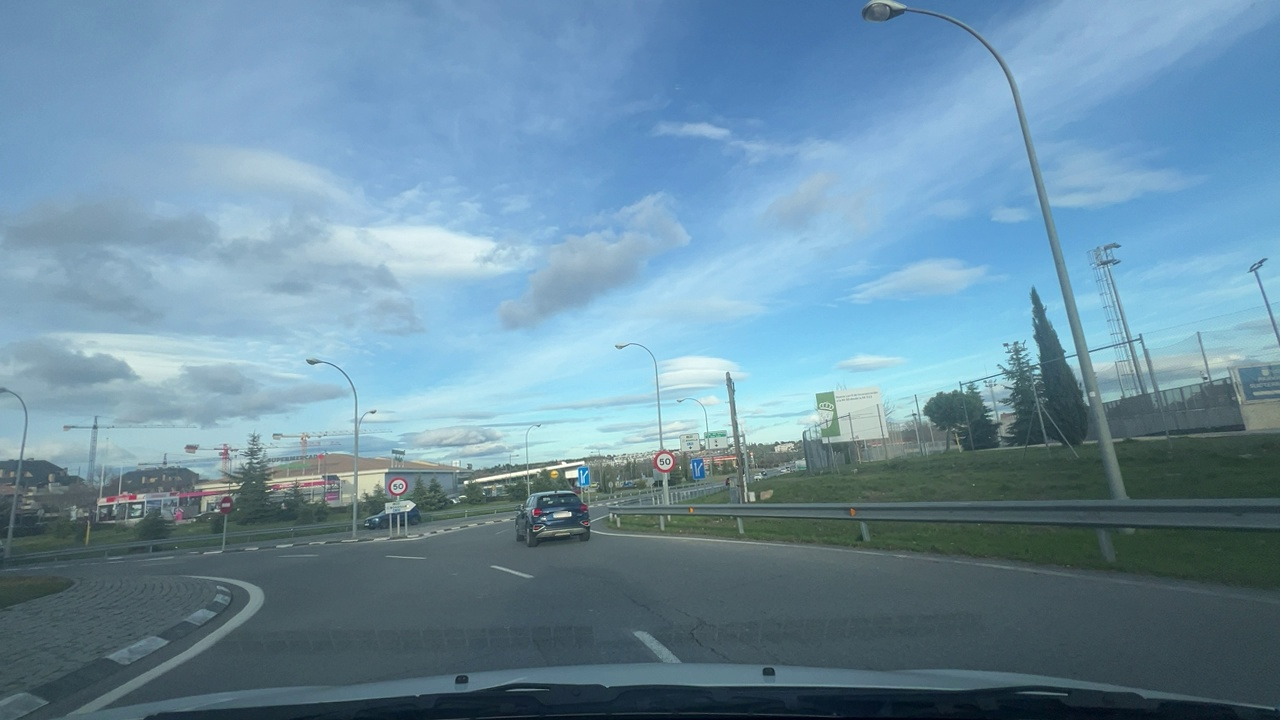
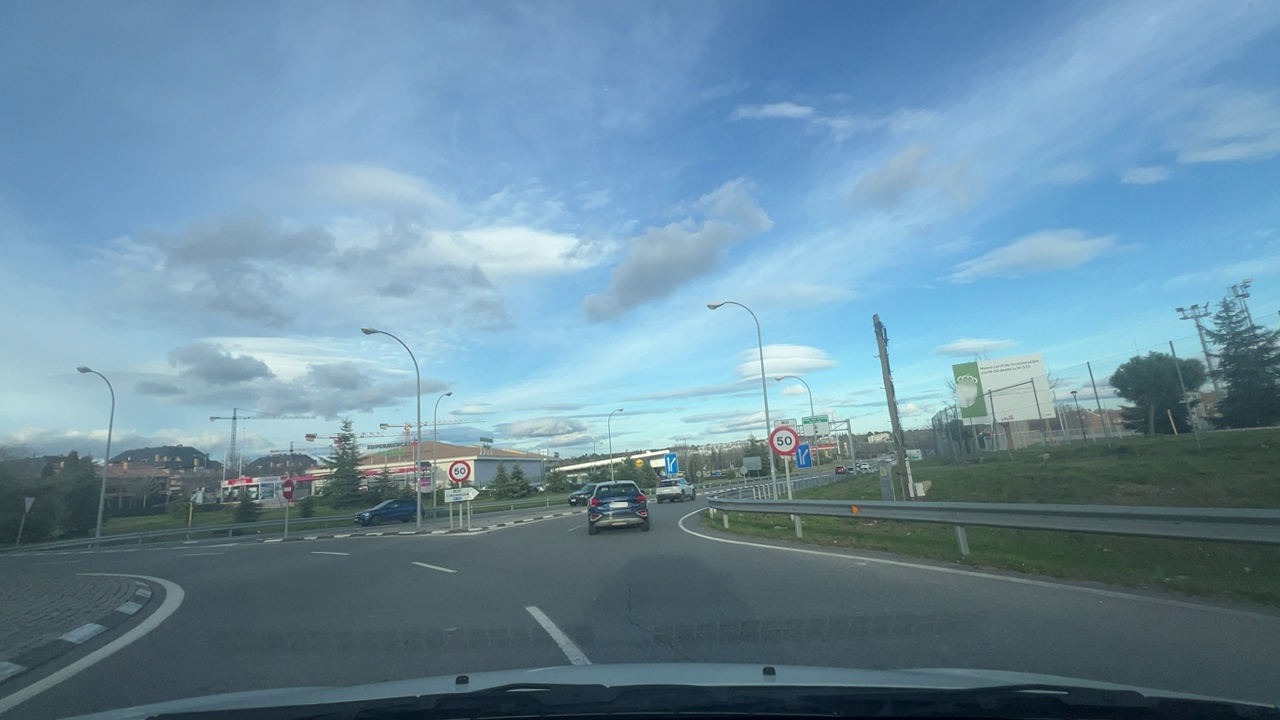
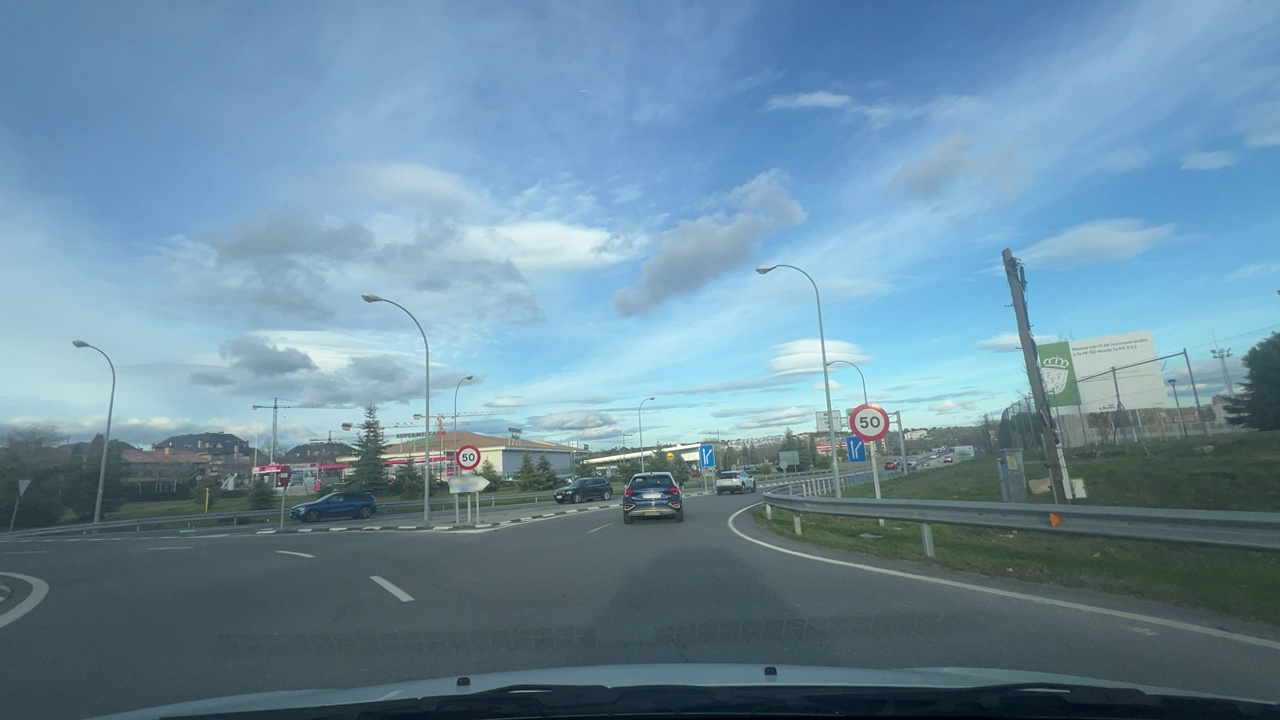
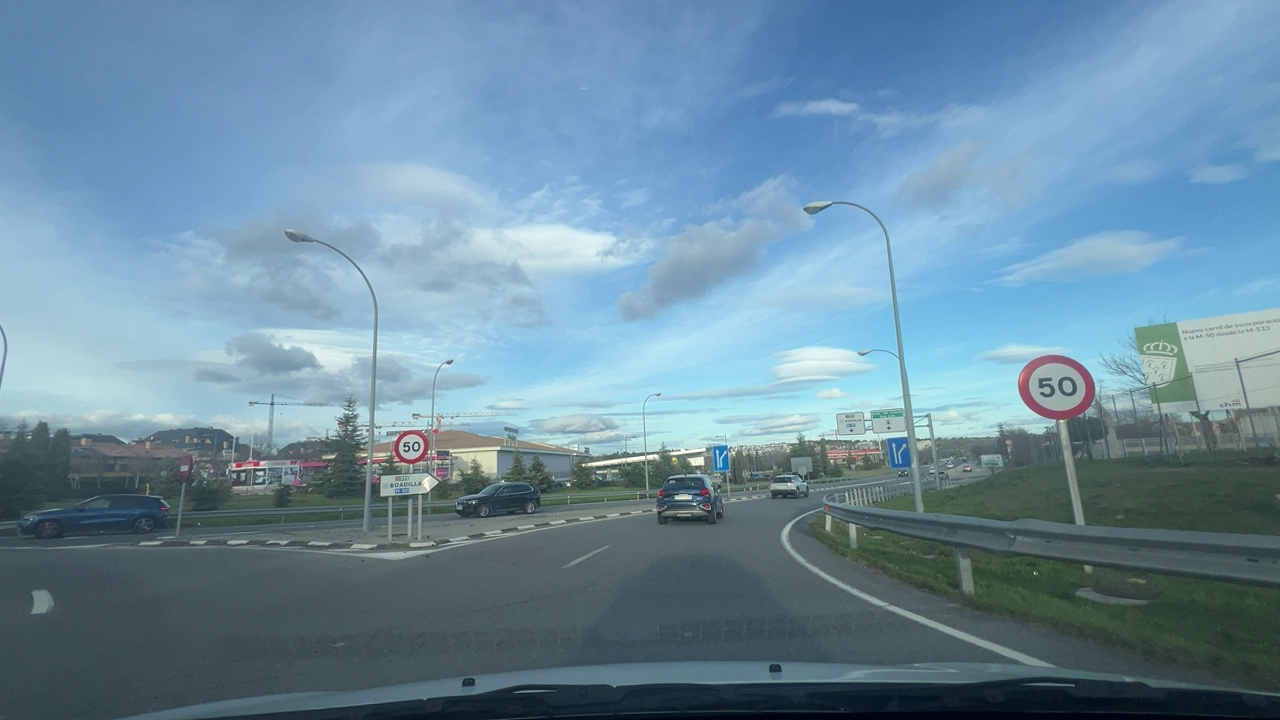
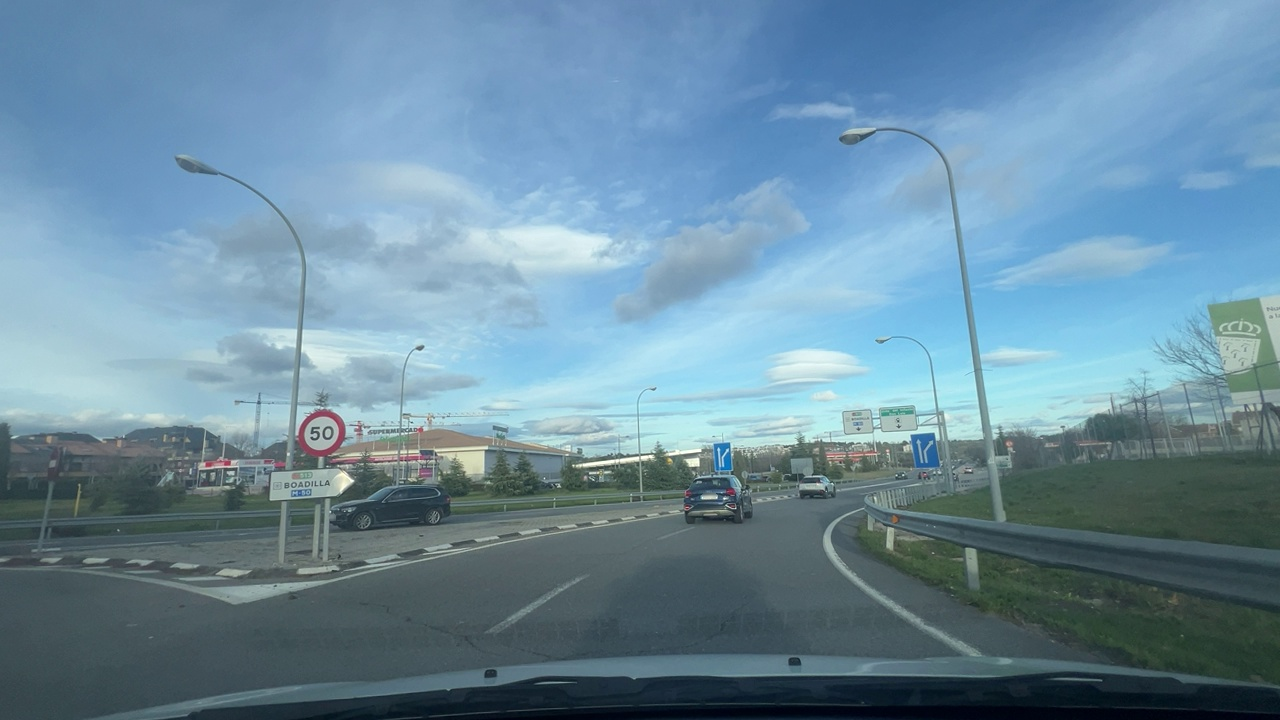
Situation: Speed limit adaptation
Question: Are multiple speed limit signs with different values visible?
Answer: No
Reasoning: Two speed limit signs displaying the same values appear sequentially.

Situation: Speed limit adaptation
Question: Is there a speed limit sign regulating the ego lane?
Answer: Yes
Reasoning: A speed limit sign is positioned on the roadside facing the ego direction of travel.

Situation: Speed limit adaptation
Question: What speed value is displayed on the visible speed limit sign?
Answer: 48
Reasoning: The visible speed limit sign displays 50 km/h.

Situation: Speed limit adaptation
Question: Is the ego vehicle traveling on a highway?
Answer: No
Reasoning: The ego vehicle is exiting a roundabout

Situation: Speed limit adaptation
Question: Is the ego vehicle entering or exiting a highway?
Answer: No
Reasoning: There are no highways near the ego vehicle

Situation: Speed limit adaptation
Question: Are speed bumps, crosswalks, or construction-related obstacles present in the ego lane?
Answer: No
Reasoning: There are no other objects in the ego lane path